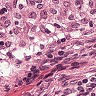
Metastatic tissue present: no